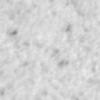
Label: no_change